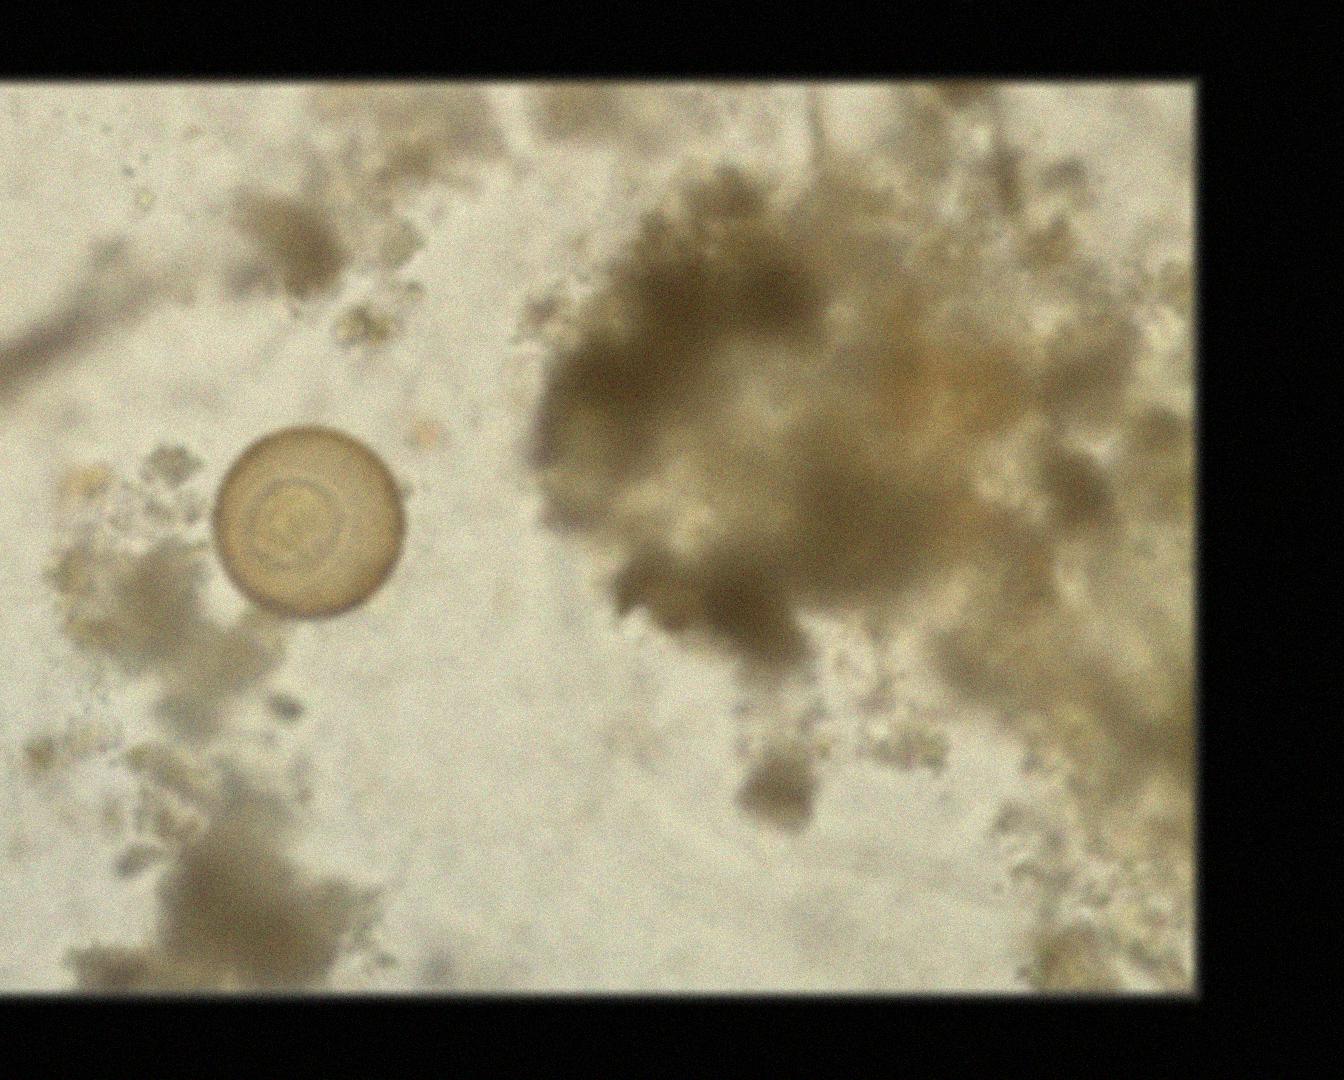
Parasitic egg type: Hymenolepis diminuta